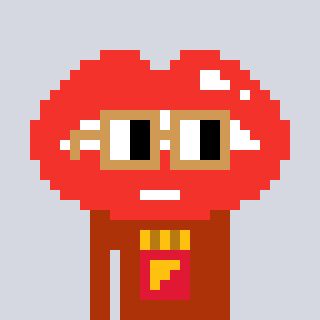
a pixel art character with square brown glasses, a lips-shaped head and a hotbrown-colored body on a cool background